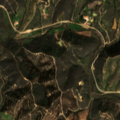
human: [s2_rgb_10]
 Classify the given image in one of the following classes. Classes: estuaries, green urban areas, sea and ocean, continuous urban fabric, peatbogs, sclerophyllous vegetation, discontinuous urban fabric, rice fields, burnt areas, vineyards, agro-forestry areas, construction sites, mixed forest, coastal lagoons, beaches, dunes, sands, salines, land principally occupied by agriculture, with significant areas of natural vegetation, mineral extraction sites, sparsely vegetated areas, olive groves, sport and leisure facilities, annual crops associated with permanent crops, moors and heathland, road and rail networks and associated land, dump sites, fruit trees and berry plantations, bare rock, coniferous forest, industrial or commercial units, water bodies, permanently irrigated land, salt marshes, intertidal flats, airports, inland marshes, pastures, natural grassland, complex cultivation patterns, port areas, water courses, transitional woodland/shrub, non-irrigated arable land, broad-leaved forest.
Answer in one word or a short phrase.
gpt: land principally occupied by agriculture, with significant areas of natural vegetation, broad-leaved forest, sclerophyllous vegetation, transitional woodland/shrub